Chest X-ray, AP view. Patient: 37 years old, sex M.
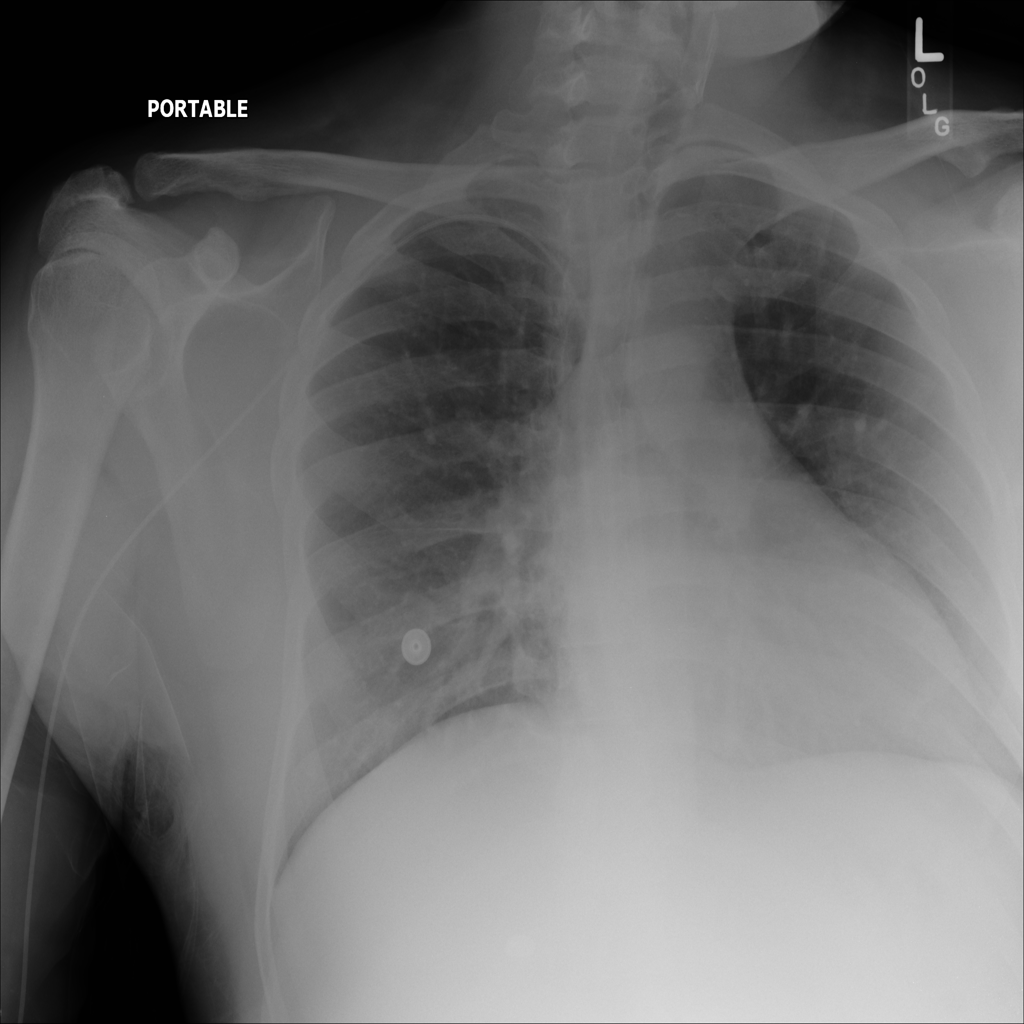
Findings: No Finding